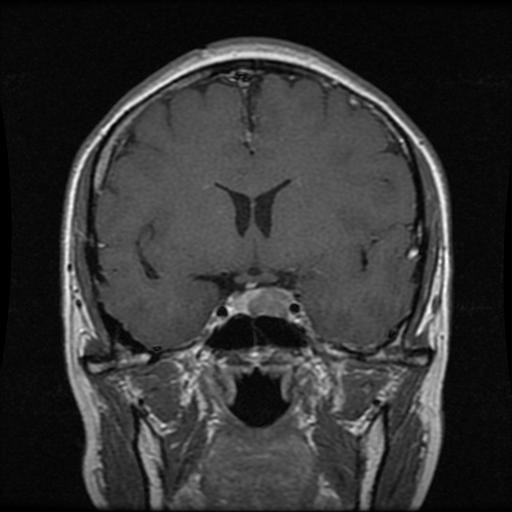
Label: pituitary